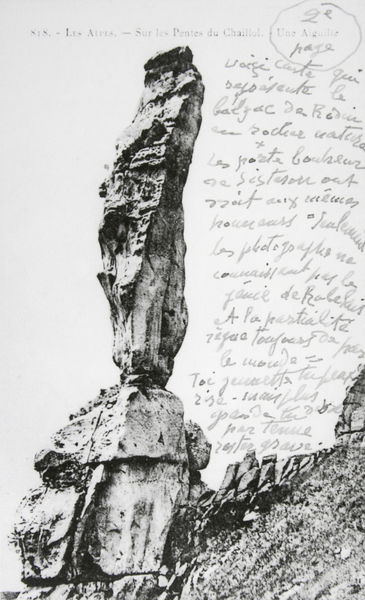
Titel: 818. - Les Alpes. - Sur les Pentes du Challiol. - Une Aiguille
Standort: Paris
Institution: Musée Bourdelle
Schlagwörter: berg, felsen, gestein, himmel, kopf, mann, weiß, ausschnitt, grau, nase, schwarz, stirn, gras, augen, gesicht, mensch, sockel, stein, figur, kreis, skulptur, schrift, papier, ansicht, fels, gebirge, grafik, graphik, französisch, detail, plastik, foto, fotografie, photographie, buch, druck, stich, seite, illustration, schwarzweiß, text, beschriftung, entwurf, photo, karte, kommentar, postkarte, handschrift, notiz, formation, gehauen, notizen, felsformation, montage, basalt, ausriß, fotomontage, monolith, ballance, eingekreist, eiszeit, hinkelstein